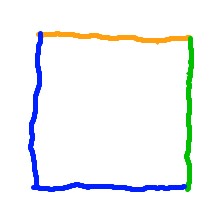
Shape: square